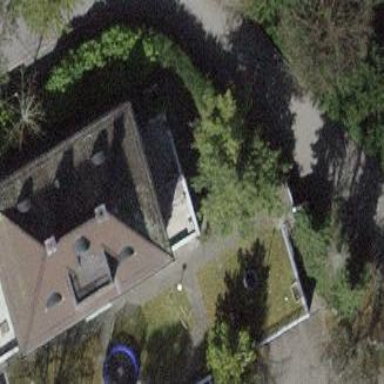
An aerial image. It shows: Residential building.